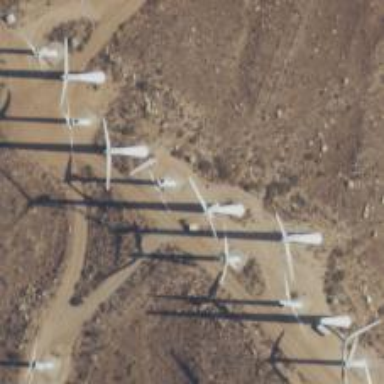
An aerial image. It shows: Wind turbine generating electricity using wind as the power source. The turbine type is horizontal axis.